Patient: sex M, age 44
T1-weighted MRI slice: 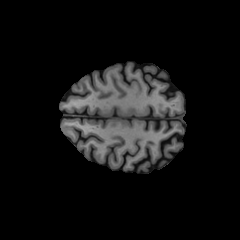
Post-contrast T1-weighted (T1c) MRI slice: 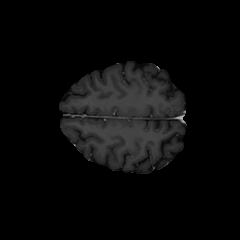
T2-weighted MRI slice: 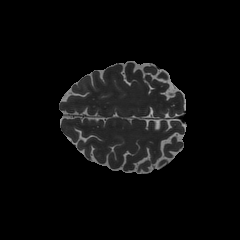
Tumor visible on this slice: no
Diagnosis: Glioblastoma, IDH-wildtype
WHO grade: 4